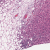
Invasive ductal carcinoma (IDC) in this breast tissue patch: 1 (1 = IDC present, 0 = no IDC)